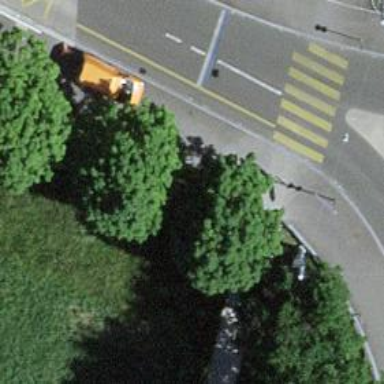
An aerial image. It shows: Avenue lined with trees.